Question: I'm using xampp PHP
How to do I get values from MySQL in select type like getting value in
'''
<input type="text" value="<?php $variable['valueinsql']; ?>">
'''
But I want the value to be inserted in
'''
<select type>
'''
And I tried
'''
If(isset($_GET['id'])){
<p> Banks:</p><select multiple="multiple" name="otherbanks[]" style=" width:190;" value = "<?php $list["Banks"] ?>"">
<option value="Banksone">One</option>
<option value="Bankstwo">two</option>
<option value="Bankthree">three</option>
'''
I want to see it automatically highlighted.

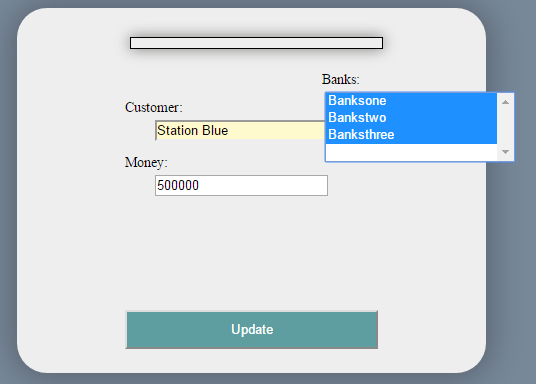
Answer: Use <URL> to check the value available in array or not. If available 'echo 'selected';'
Try this ==>
'''
<select multiple="multiple" name="otherbanks[]" style=" width:190;">
<option <?php if (in_array('Banksone',$list["Banks"])) {echo 'selected';} ?> value="Banksone">One</option>
<option <?php if (in_array('Bankstwo',$list["Banks"])) {echo 'selected';} ?> value="Bankstwo">two</option>
<option <?php if (in_array('Bankthree',$list["Banks"])) {echo 'selected';} ?> value="Bankthree">three</option>
</select>
'''